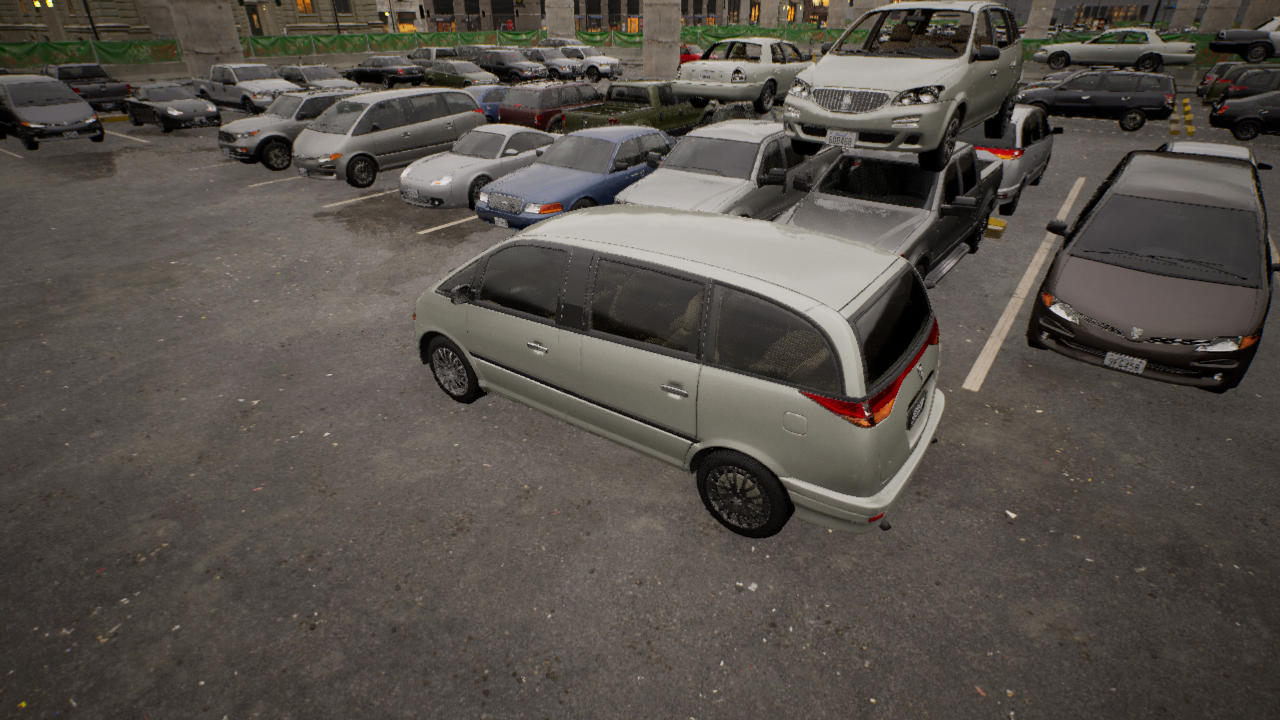
Venue: arterial
Lighting: golden hour
Vehicle rig: minivan